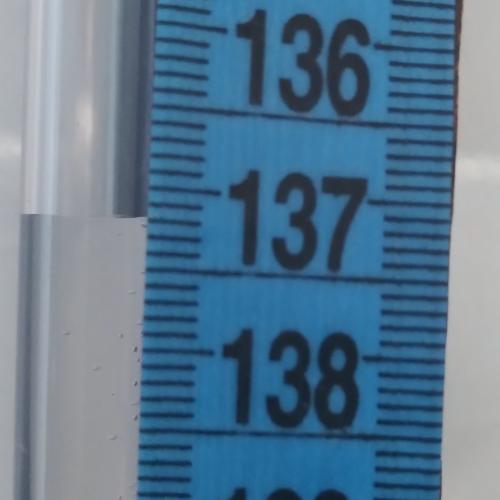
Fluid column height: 137.2 cm